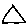
Label: triangle